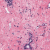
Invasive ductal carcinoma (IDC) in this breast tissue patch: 0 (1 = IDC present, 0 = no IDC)